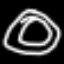
Label: donut